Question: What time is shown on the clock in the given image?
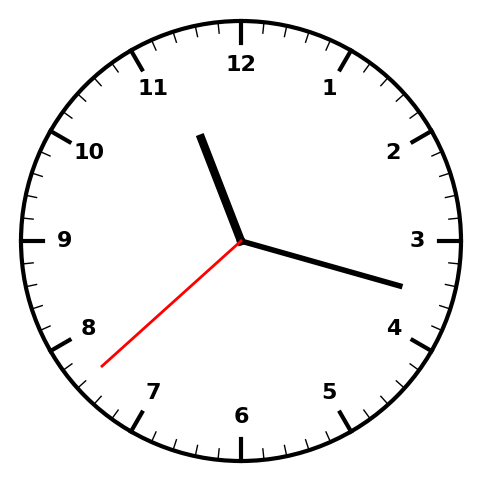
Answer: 11:17:38